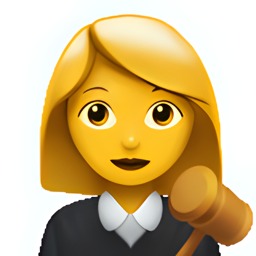
Name: female judge
Emoji: 👩‍⚖️
Group: People & Body
Sub-group: person-role